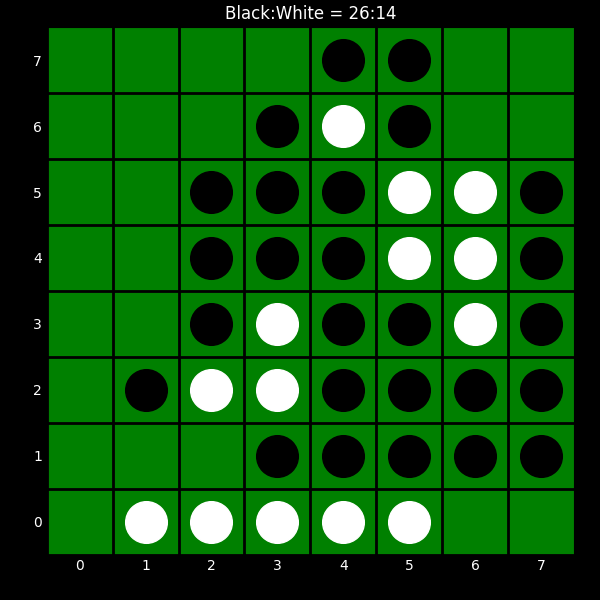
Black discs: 26
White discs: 14